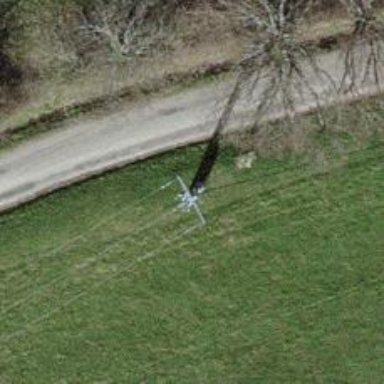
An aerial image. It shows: Power pole.